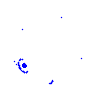
Particle: electron